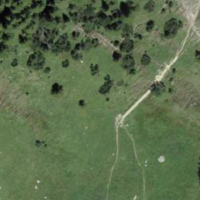
EUNIS habitat code: 43
Species observed at this site:
Parnassia palustris
Dryas octopetala